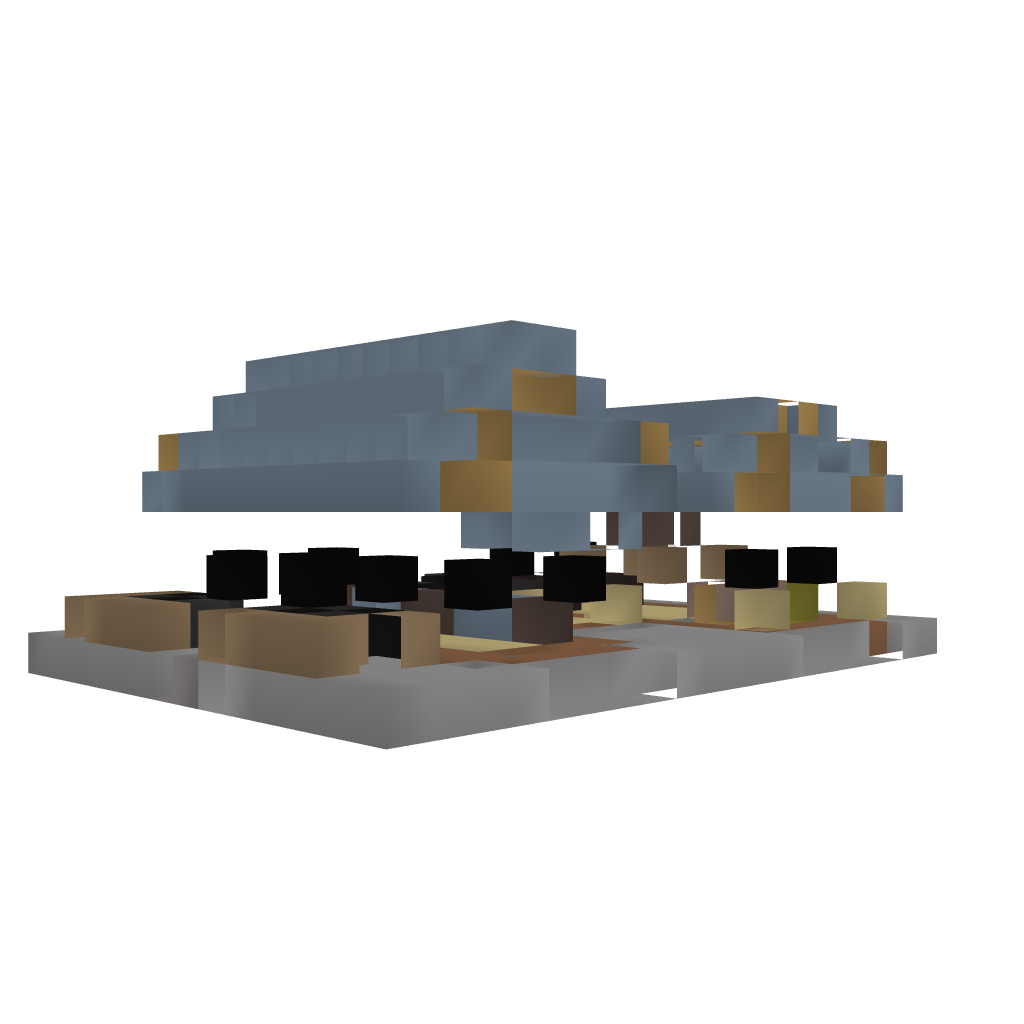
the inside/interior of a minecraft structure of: House #2